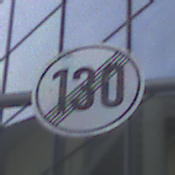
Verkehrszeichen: EndeGeschwindigkeit130
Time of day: SunriseSunset
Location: Outdoor (Urban)
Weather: PartlyCloudy
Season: NotSpecified
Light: Natural